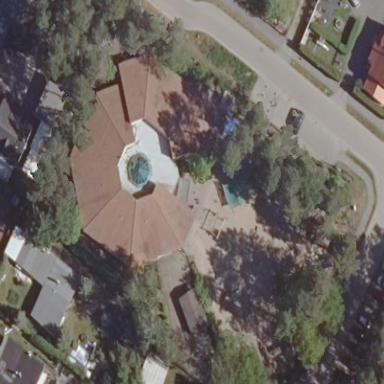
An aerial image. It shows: Kindergarten building.